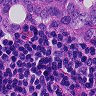
Metastatic tissue present: yes